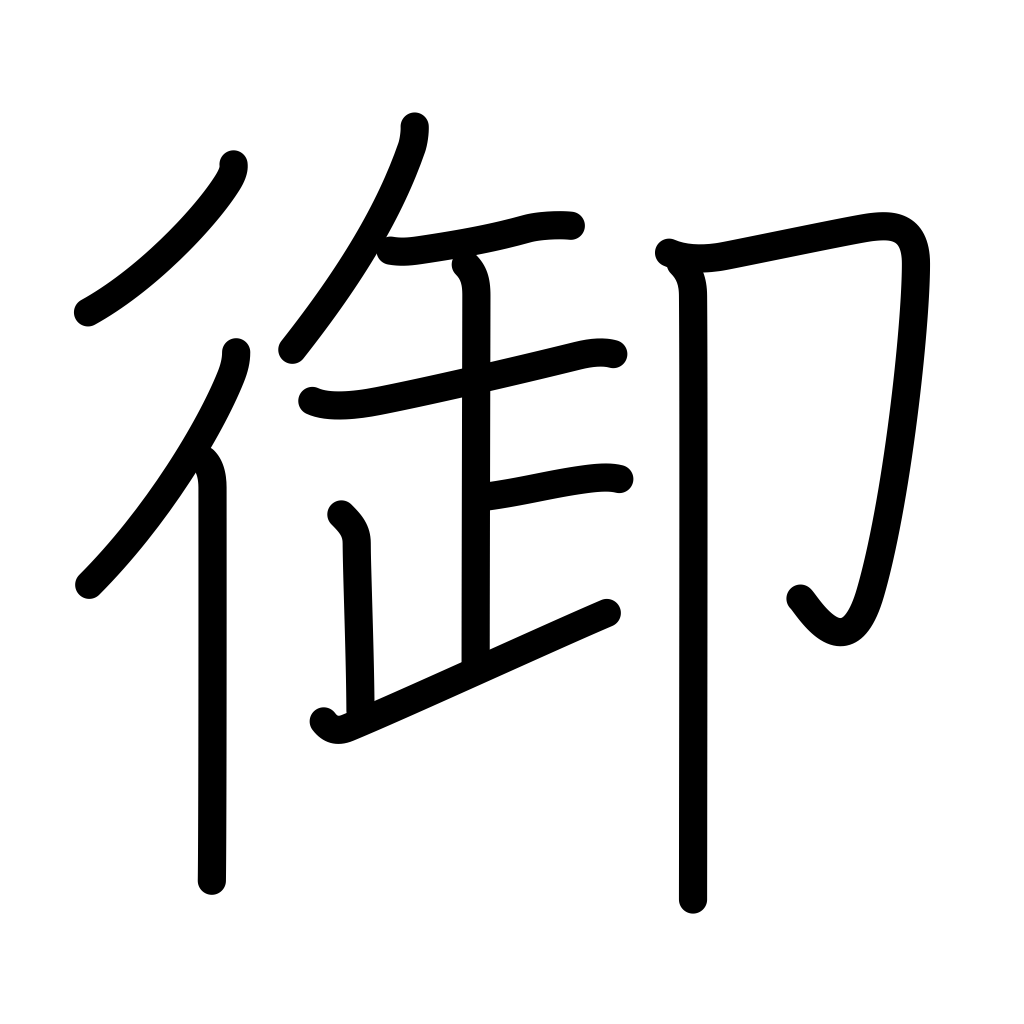
Meaning: honorable, manipulate, govern